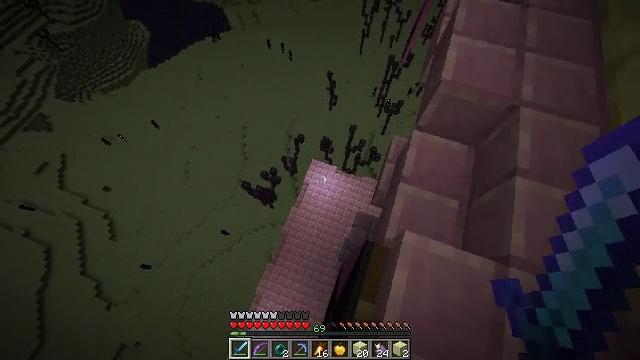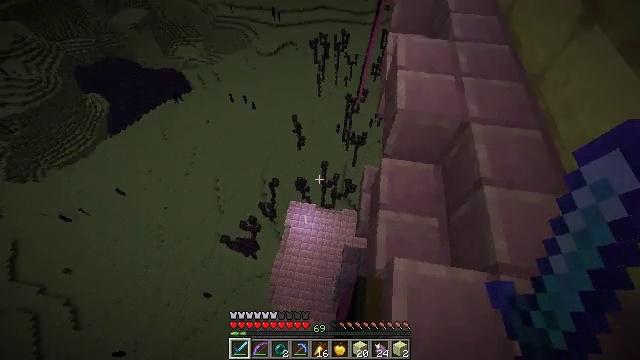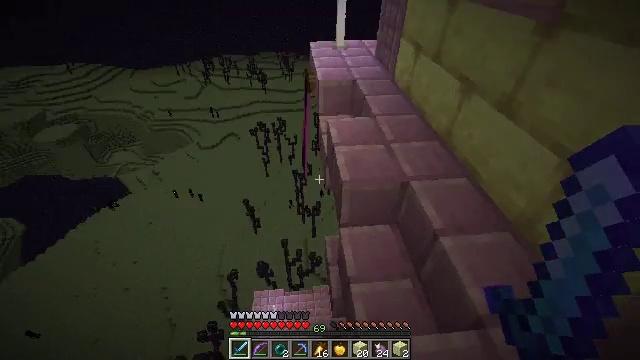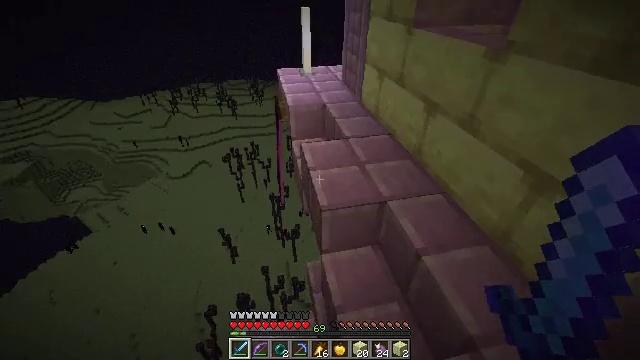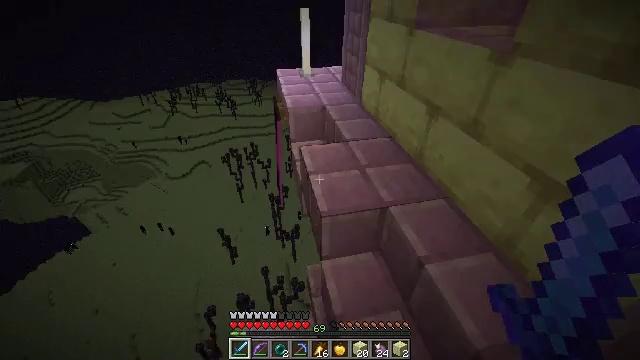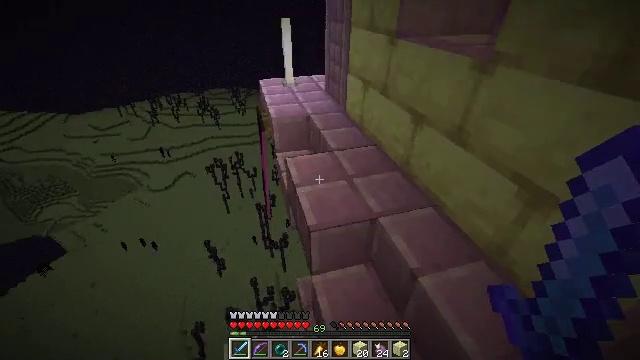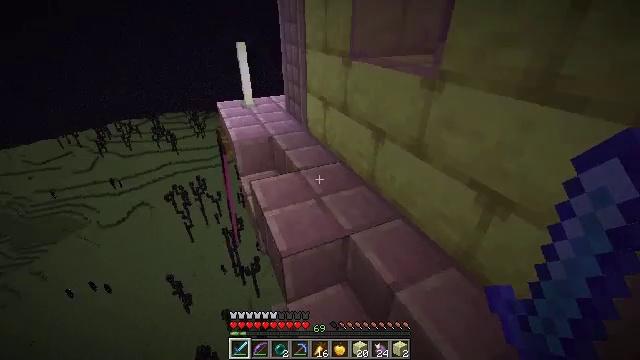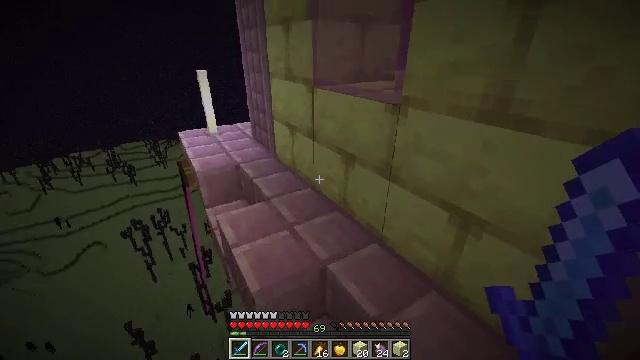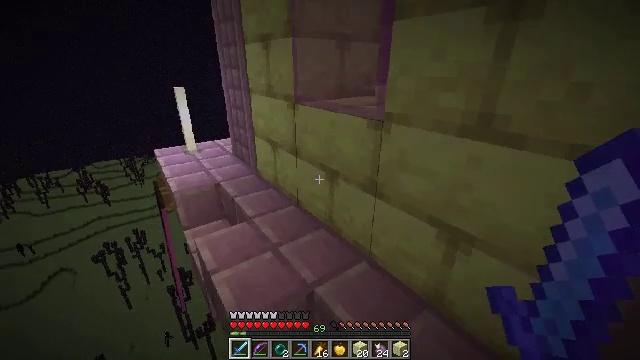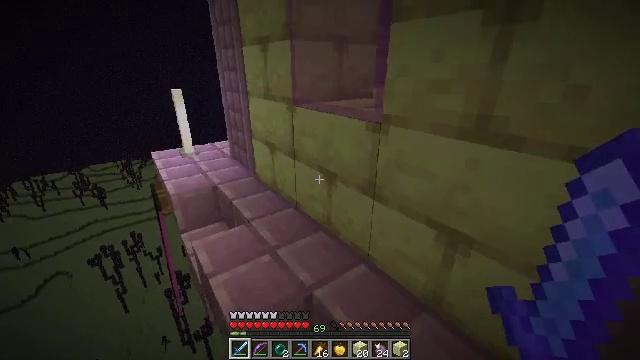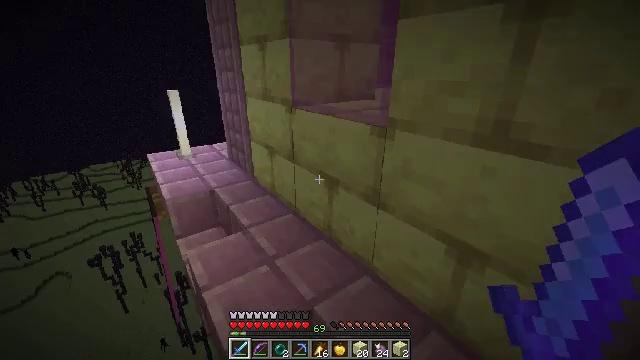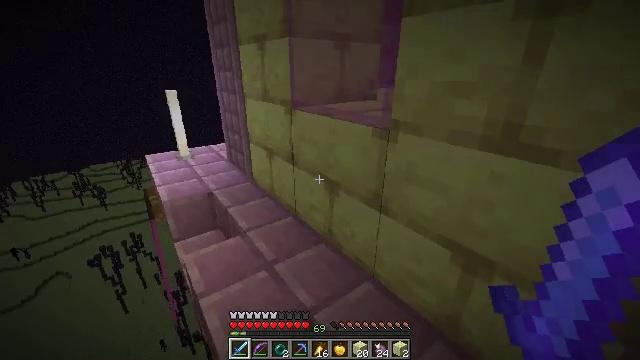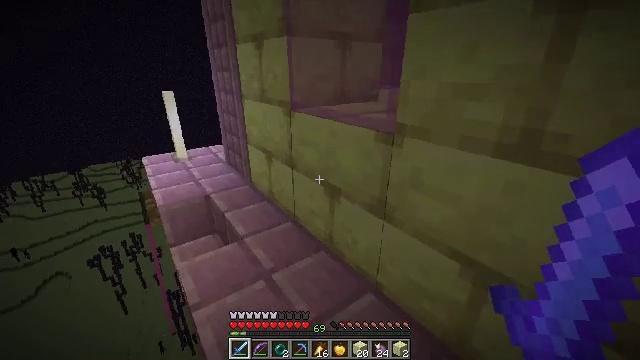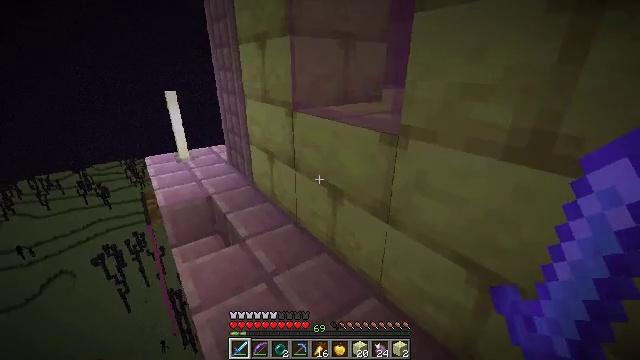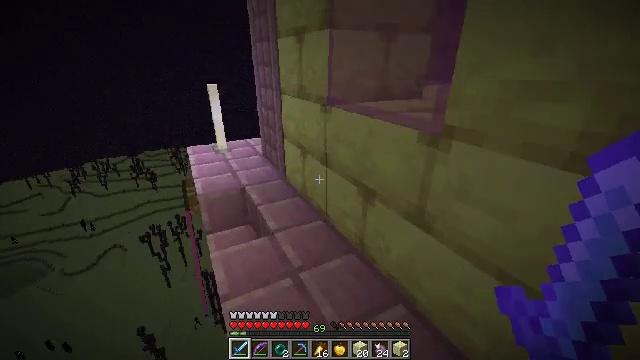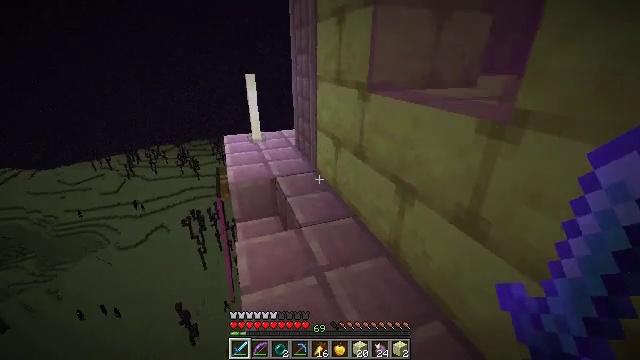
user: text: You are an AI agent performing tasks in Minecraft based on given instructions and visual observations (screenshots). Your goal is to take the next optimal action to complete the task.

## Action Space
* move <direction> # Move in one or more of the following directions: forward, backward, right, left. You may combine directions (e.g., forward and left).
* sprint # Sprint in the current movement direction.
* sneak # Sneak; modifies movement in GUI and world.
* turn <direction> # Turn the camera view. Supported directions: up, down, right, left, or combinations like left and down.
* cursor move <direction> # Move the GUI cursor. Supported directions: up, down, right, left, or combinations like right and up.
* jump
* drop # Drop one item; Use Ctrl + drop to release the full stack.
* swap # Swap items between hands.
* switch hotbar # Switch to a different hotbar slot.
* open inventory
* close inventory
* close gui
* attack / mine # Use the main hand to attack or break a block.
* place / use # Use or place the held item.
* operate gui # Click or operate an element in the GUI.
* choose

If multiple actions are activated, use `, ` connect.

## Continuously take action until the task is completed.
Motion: motion action
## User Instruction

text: Collect the glowing end rod.
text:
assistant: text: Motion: move forward, sneak, turn right and up
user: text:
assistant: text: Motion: move forward, sneak, turn right and up
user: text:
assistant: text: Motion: move forward, sneak, turn right and up
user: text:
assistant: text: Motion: move forward, sneak
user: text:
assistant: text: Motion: move forward, sneak, turn right and up
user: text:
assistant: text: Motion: move forward, sneak, turn right and up
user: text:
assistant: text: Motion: move forward, sneak, turn right and up
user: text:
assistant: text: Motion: move forward, sneak, turn right and up
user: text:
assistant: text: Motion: move forward, sneak
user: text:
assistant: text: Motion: move forward, sneak
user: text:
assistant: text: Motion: move forward, sneak
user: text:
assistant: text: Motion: move forward, sneak
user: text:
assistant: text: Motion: move forward, sneak
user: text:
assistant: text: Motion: move forward, sneak, turn left and down
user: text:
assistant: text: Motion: move forward, sneak, turn left
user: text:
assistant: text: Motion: move forward, sneak, turn left
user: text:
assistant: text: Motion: move forward, sneak, turn left
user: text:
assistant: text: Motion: move forward, sneak, turn left
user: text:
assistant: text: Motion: move forward
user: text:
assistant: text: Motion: move forward
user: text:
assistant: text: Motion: move forward
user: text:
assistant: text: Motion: move forward, sprint
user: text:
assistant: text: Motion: move forward, sprint
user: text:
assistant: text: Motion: move forward, sprint
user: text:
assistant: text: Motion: move forward, sprint
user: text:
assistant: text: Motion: move forward, sprint
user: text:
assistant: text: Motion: move forward, sprint
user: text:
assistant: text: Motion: move forward, sprint, turn down
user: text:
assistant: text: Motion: move forward, sprint, turn down
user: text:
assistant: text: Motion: move forward, sprint, turn down